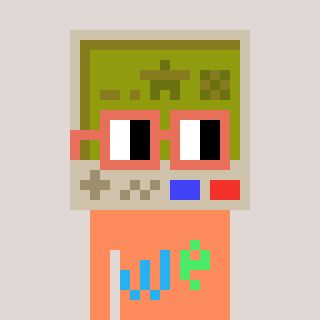
a pixel art character with square orange glasses, a gameboy-shaped head and a peachy-colored body on a warm background